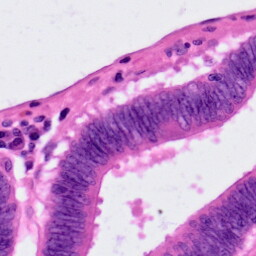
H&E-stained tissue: Colon